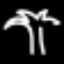
Label: palm tree